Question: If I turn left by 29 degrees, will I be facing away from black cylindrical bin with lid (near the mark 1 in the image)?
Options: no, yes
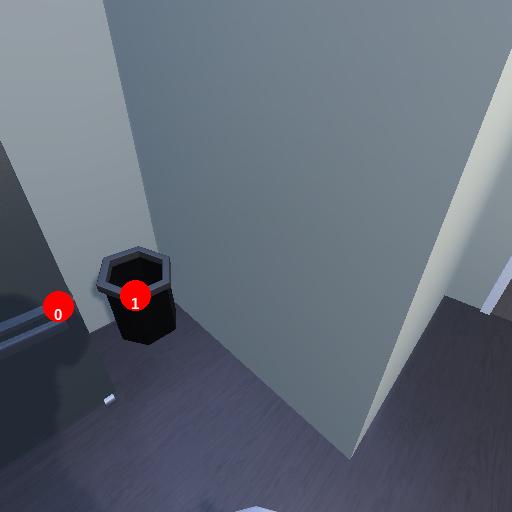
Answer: no